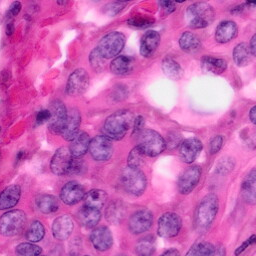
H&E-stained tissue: Pancreatic